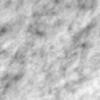
Label: no_change